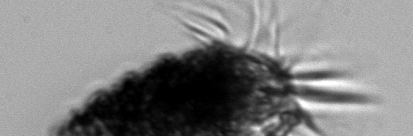
Label: Laboea_strobila